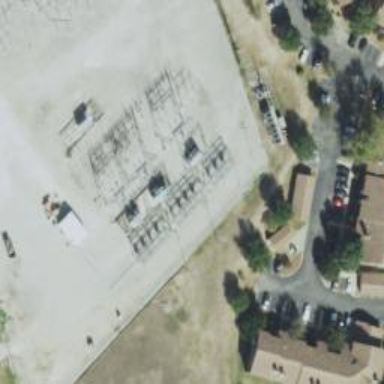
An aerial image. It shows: Power tower.